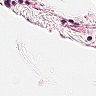
Metastatic tissue present: no